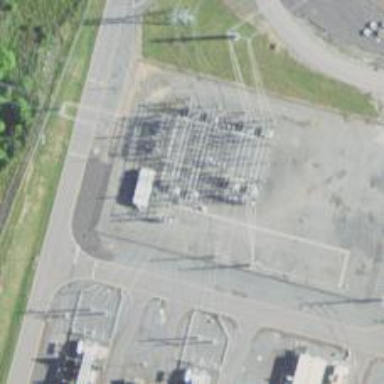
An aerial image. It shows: Switch used for power control.